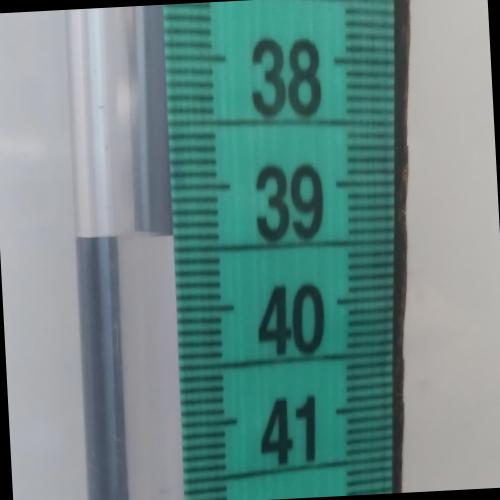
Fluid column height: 39.4 cm